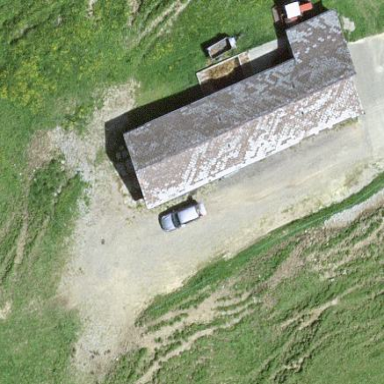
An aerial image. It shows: Gabled roof on farm auxiliary building.